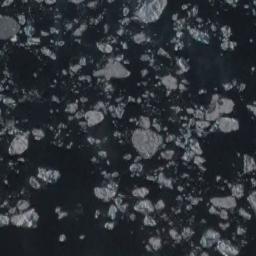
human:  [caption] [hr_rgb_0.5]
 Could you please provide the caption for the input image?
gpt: Countless ice cubes of various sizes are connected into a loose, Large piece floating on the blue sea .

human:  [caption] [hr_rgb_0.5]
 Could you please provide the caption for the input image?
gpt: There are sea ice of different sizes .

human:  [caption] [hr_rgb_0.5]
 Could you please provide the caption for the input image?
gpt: There are many ice on the deep blue sea .

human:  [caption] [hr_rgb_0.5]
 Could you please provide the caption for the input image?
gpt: A lot of small pieces of sea ice float in the deep blue sea .

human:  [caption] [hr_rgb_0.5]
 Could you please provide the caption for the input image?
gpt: There are many pieces of sea ice .